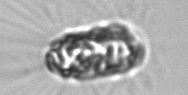
Label: Corethron_hystrix